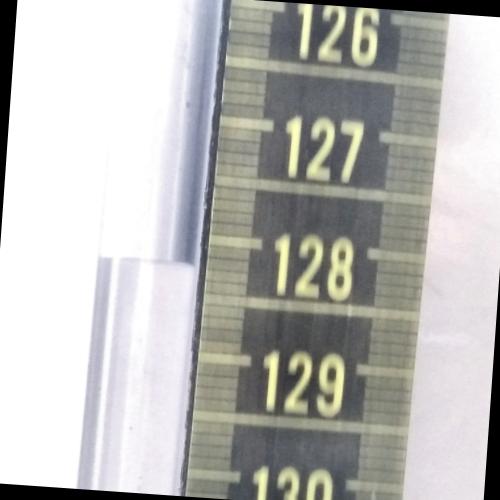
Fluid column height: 128.2 cm